Field crop: tomato
Growth stage: 1
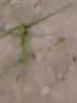
Species: cyperus